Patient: sex M, age 28
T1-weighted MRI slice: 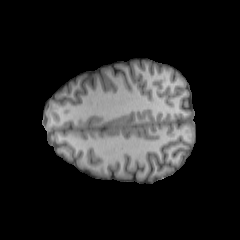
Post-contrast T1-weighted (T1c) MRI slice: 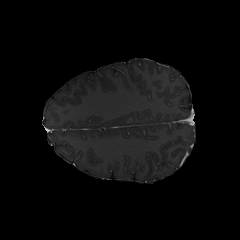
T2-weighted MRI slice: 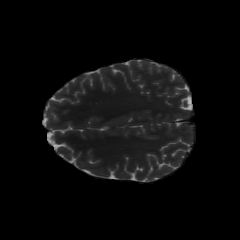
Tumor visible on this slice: no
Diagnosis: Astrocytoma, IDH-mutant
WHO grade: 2